Question: One simple question, I was debugging my application today and for first time I asked myself a question. In Eclipse Debug Mode you have lot's of options and values, but one of the view made me think a little bit while debugging. All these 'Threads' on the picture, what should they mean? Threads which are running on my application? Threads which I am starting / stopping or they are more like on system level, which controls my app. Is it normal to have that much threads or I am doing something wrong?

Thanks a lot for any kind of information / help!
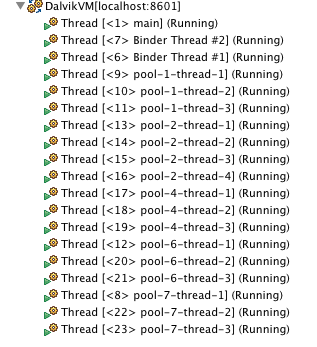
Answer: These are all the threads which reside within your VM instance. It's normal to have more than one running or waiting at any given time during runtime. Whenever you spawn a job or a timer, a thread is created, or taken from a pool. In your screenshot, a lot of probably idle pool threads are visible as well.
Also, think of UI programming - the Display thread is usually a standalone thread on which events are invoked by other, non-UI-threads because long-running operations on the UI-thread would appear to freeze the application as a whole.
EDIT:
To clarify, not all of those threads are conciously invoked by you. Some are started by the VM itself, some by some framework or library you might be using, and some by you - amongst which the often so-called "Main" thread is the most prominent.
EDIT2:
You can also - at any time - pause a given thread in the Debug view and examine its current stack trace. This might give you clues as to what all those threads are doing. Chances are, they are waiting on an object (curtesy of some pool dispatcher) or polling on an empty blocking queue or something like that.
Best regards,
h.